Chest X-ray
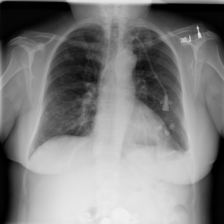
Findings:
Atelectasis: positive
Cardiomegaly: negative
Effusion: negative
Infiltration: positive
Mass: negative
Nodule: positive
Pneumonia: negative
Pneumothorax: negative
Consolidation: negative
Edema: negative
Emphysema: negative
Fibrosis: negative
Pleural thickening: negative
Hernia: negative